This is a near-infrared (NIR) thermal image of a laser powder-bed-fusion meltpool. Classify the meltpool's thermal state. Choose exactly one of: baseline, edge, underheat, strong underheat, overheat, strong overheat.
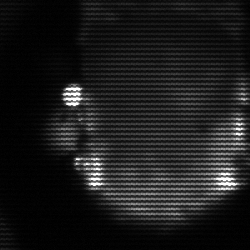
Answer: baseline